Question: I'm developing a game which will have spritesheets, like so:

I know when you do 'spriteBatch.Draw(...)' you can draw a certain portion of the image, but for what I'm doing, I need to have a separate 'Texture2D' object per frame.
I've done google searches, but all I can find is outdated code :/
The code posted by MJP <URL>' function in XNA 4.0.
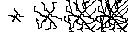
Answer: Wow ok... A whole lot more google searching revealed:
'''
Texture2D tex = (Texture2D)renderTarget;
'''
Just a simple cast :)
Here's my final code:
'''
public static Texture2D Crop(Texture2D image, Rectangle source)
{
var graphics = image.GraphicsDevice;
var ret = new RenderTarget2D(graphics, source.Width, source.Height);
var sb = new SpriteBatch(graphics);
graphics.SetRenderTarget(ret); // draw to image
graphics.Clear(new Color(0, 0, 0, 0));
sb.Begin();
sb.Draw(image, Vector2.Zero, source, Color.White);
sb.End();
graphics.SetRenderTarget(null); // set back to main window
return (Texture2D)ret;
}
'''